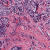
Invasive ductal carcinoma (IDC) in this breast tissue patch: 1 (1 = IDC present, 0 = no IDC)